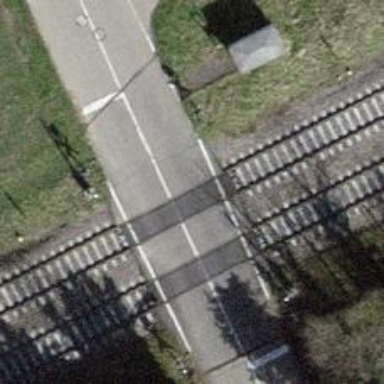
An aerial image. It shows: Level crossing along the railway.